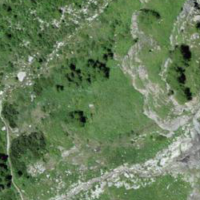
EUNIS habitat code: 26
Species observed at this site:
Dactylorhiza majalis